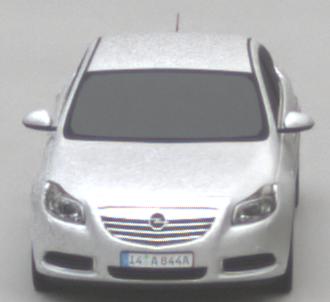
Make: Opel
Model: Insignia 1.6
Detailed model: Insignia (A) Notch Back
Model produced from: 2008/11
Model produced until: 2008/12
Doors: 4
Color: white
Road condition: dry road
Daytime: morning or afternoon
Contrast: low contrast